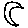
Label: moon